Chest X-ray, AP view. Patient: 15 years old, sex M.
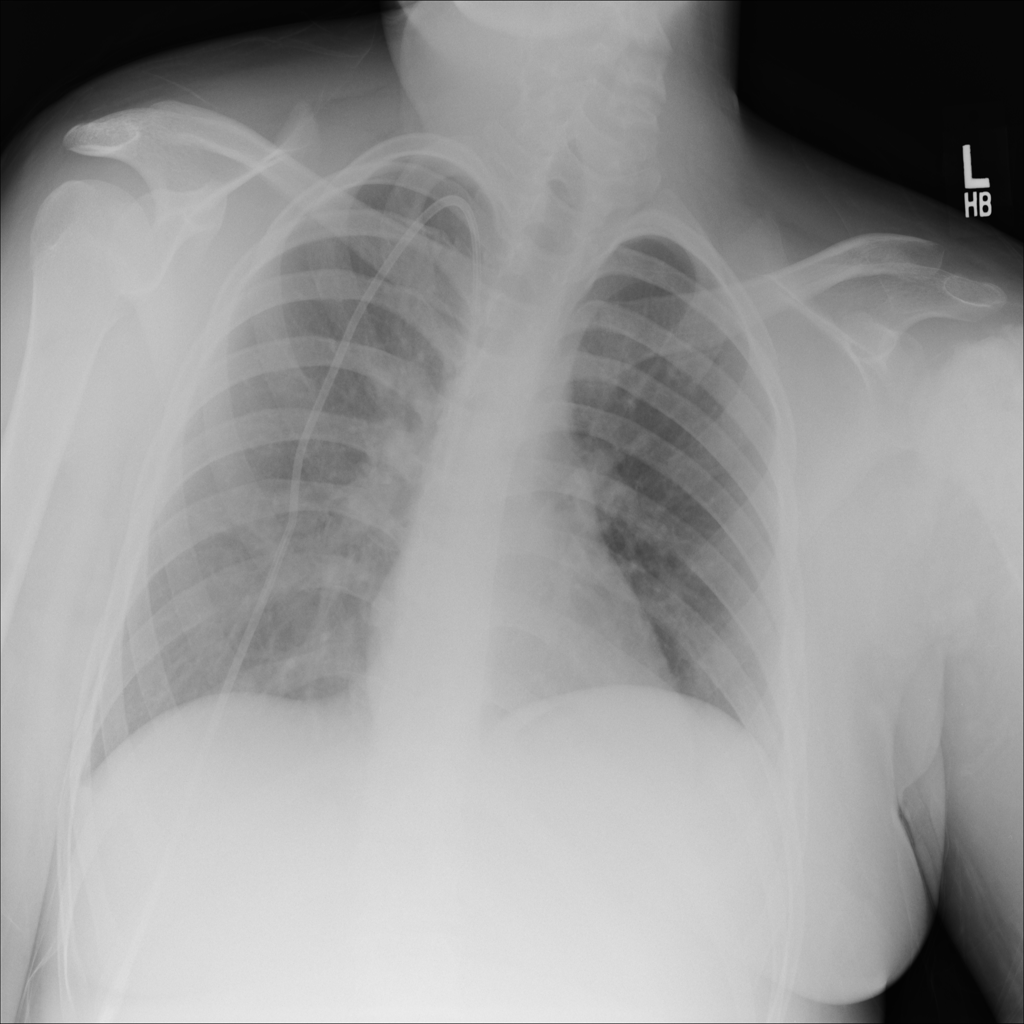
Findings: Consolidation